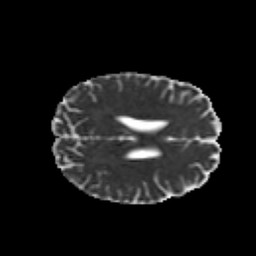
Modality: MD
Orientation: axial
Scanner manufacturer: siemens
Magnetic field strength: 3 T
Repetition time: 6.8 s
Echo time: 0.093 s